Field crop: maize
Growth stage: 2
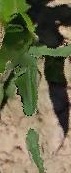
Species: maize